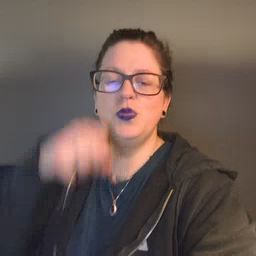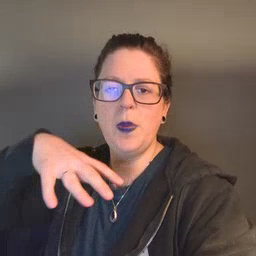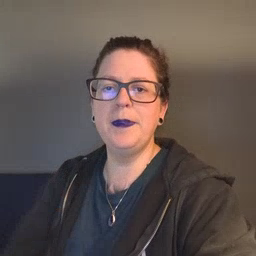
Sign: drop